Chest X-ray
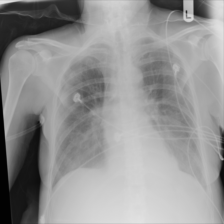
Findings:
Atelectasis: negative
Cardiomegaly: negative
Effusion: negative
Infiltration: negative
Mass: negative
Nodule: negative
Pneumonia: negative
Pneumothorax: negative
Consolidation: negative
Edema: negative
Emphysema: negative
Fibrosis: negative
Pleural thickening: negative
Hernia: negative